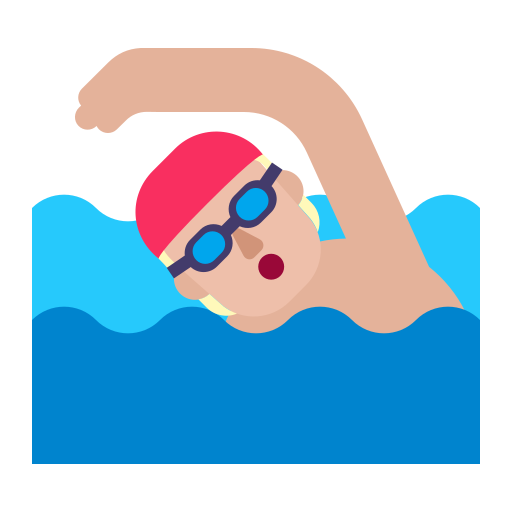
person swimming flat  light